Question: Here is the scenario,
At our online education firm we are creating an online quiz.
The administrator feeds in
- - -
into the mysql database using a PHP form.
Here is what the table looks like

Now I would like to do two things:
1. Make a PHP page which retrieves let's say 10 random question/answers from the table and displays it on the PHP page with radio buttons and all for a user to check the right answer. Can the following method be used to display retrieved info? echo "<td>" . $row['question'] . "</td>"; echo "<td>" . $row['c_answer'] . "</td>"; echo "<td>" . $row['w_answer1'] . "</td>"; echo "<td>" . $row['w_answer2'] . "</td>"; echo "<td>" . $row['w_answer3'] . "</td>"; echo "<td>" . $row['w_answer4'] . "</td>";
2. Make a second PHP page which checks user submitted answer with the right results stored in the DB, script that checks and creates a scorecard.
How can I go about doing the 2 tasks?
All inputs appreciated.
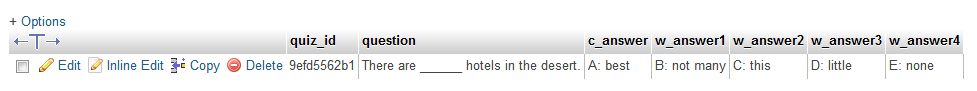
Answer: This is classic HTML forms. You have a form like this:
'''
<?php
$row = mysql_fetch_array(mysql_queryy('select * yourtable order by rand() limit 1'),MYSQL_ASSOC);
$question = $row['question'];
unset($row['question']);
shuffle($row);
?>
<form method="post" action="other_script.php?q=<?php echo $question; ?>">
<p><?php echo $question; ?></p>
<?php
foreach ($row as $key => $value) {
echo "<input type='radio' name='answer'>".$value."</input>
";
}
?>
<input type="submit">Submit</input>
</form>
'''
And then your 'other_script.php' page would look like this:
'''
<?php
$ans = mysql_result(mysql_query('select c_answer from yourtable where question = "'.url_decode($_GET['q']).'"'),0);
if ($_POST['answer'] == $ans){
echo "You got it right!";
}else{
echo "You got it wrong!";
}
?>
'''